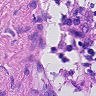
Metastatic tissue present: no